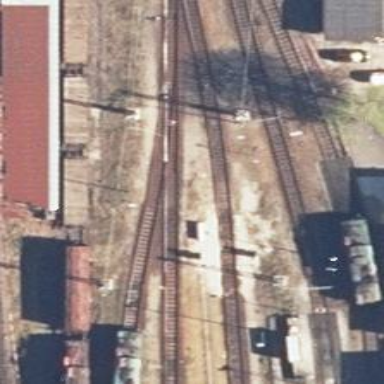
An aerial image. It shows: Rail yard with electrified contact lines for the trains.